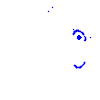
Particle: pion